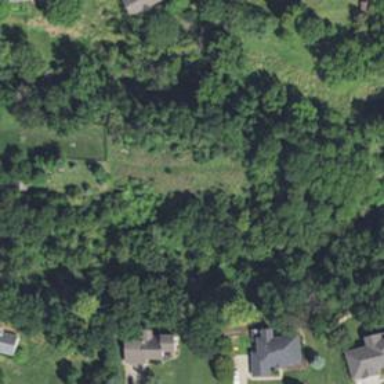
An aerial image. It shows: Beautiful woodland area.